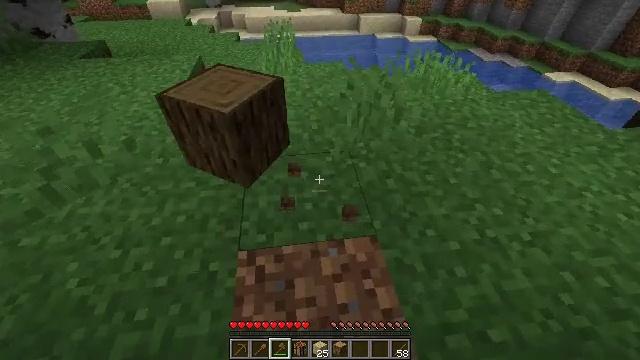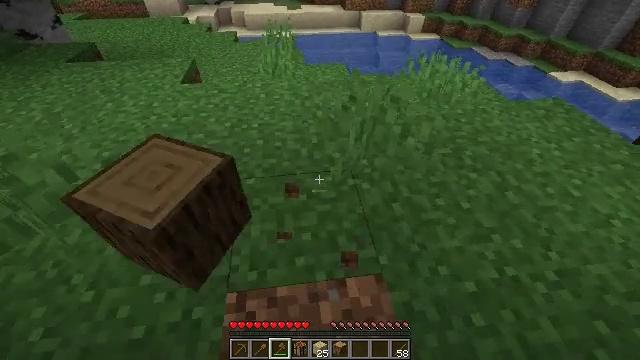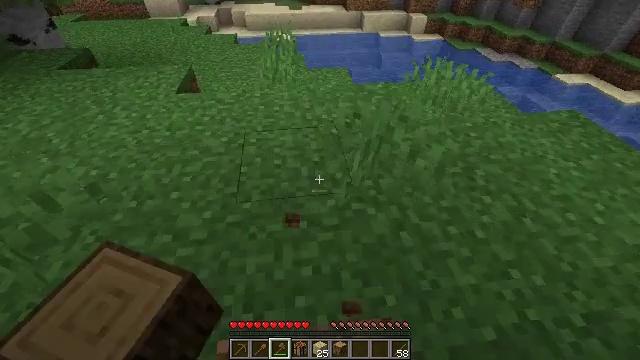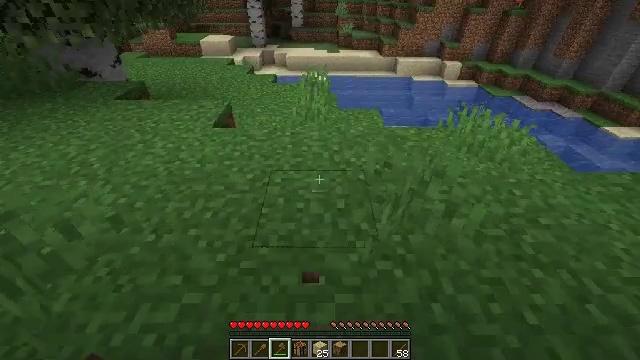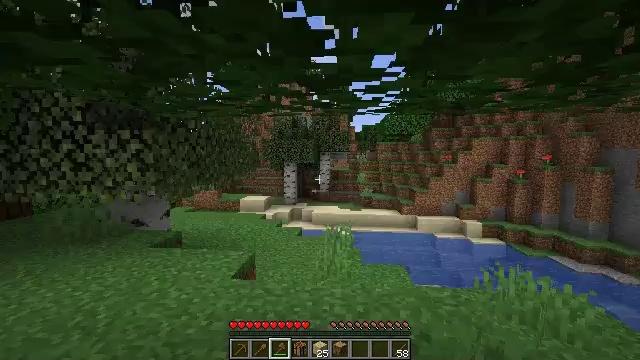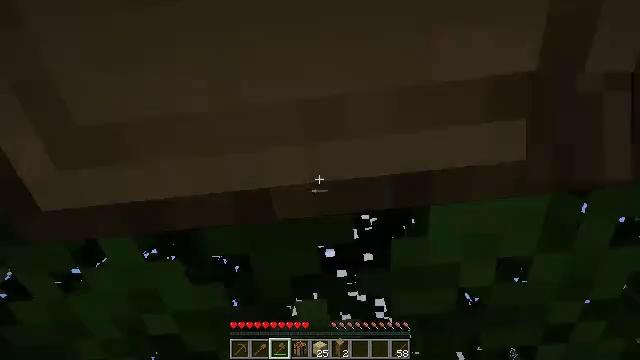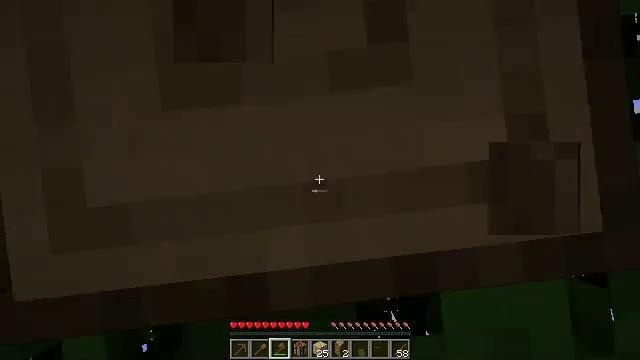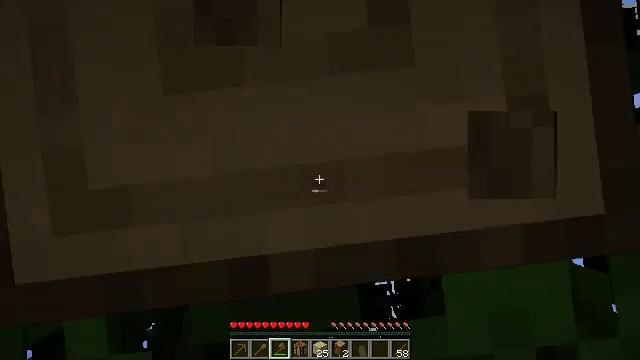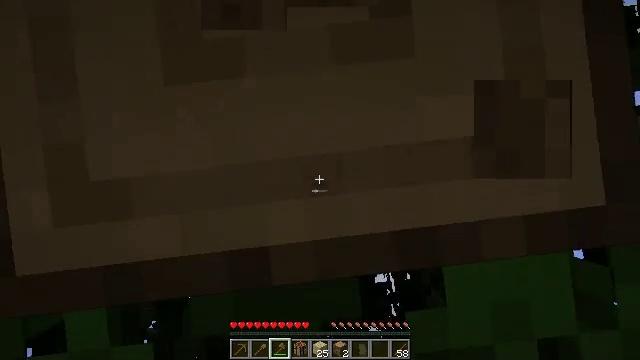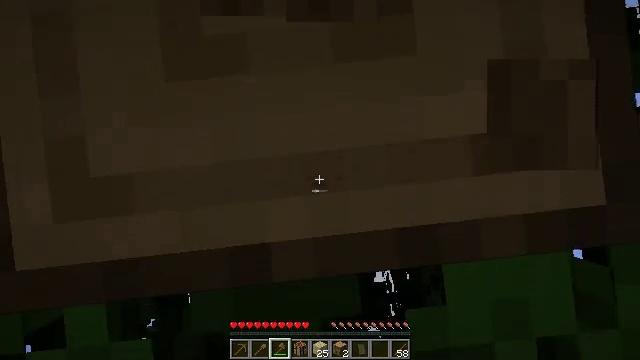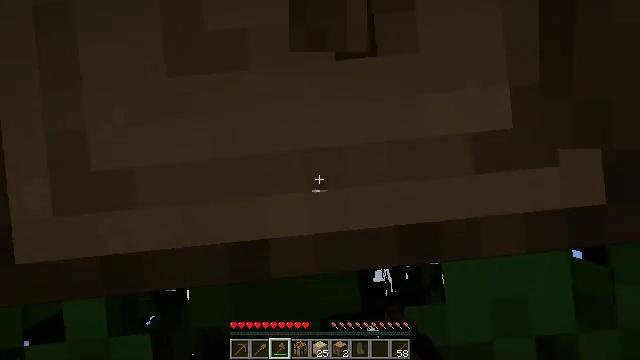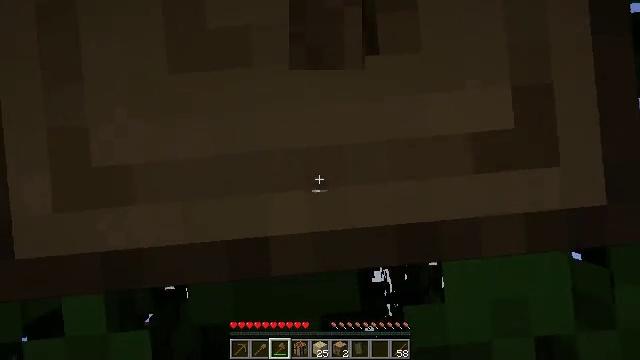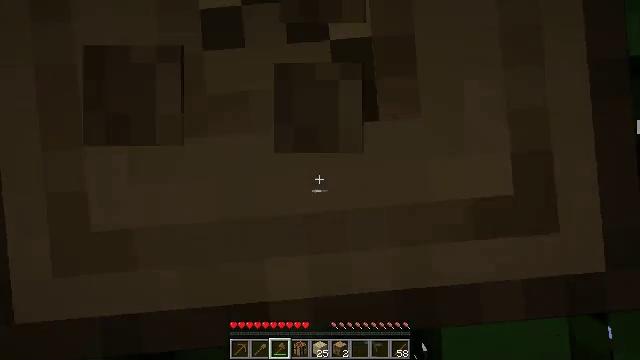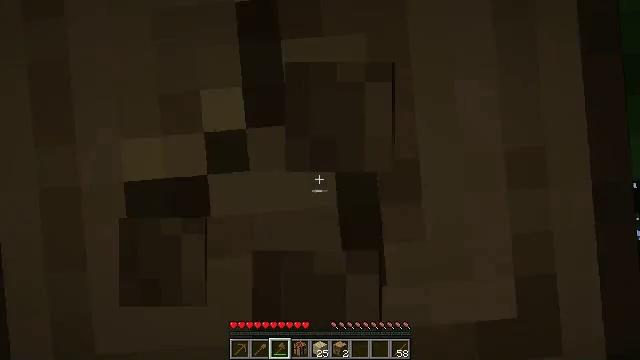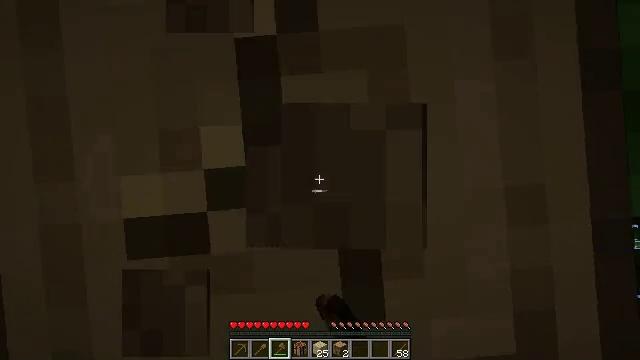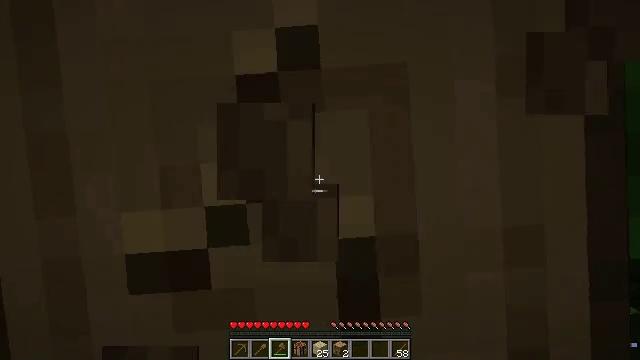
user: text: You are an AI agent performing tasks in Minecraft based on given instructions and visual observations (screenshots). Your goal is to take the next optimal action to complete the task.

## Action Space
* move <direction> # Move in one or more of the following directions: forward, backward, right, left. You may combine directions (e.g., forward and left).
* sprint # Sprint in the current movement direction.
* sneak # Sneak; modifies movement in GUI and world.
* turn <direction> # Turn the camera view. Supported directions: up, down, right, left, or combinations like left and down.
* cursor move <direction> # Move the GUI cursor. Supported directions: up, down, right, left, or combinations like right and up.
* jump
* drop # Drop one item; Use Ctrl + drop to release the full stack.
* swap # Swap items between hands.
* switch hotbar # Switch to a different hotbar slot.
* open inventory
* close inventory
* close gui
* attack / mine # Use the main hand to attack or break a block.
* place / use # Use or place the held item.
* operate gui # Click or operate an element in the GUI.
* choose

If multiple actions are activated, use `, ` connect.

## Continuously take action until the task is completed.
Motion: motion action
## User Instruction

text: Collect oak log for crafting.
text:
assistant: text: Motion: move forward
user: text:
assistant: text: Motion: move forward
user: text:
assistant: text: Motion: turn left and up
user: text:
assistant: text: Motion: turn left and up
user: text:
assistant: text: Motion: turn left and up, attack / mine
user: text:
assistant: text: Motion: turn up, attack / mine
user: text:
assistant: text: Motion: turn up, attack / mine
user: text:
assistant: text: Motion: turn up, attack / mine
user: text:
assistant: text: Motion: turn up, attack / mine
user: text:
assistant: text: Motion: attack / mine
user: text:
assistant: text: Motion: turn up, attack / mine
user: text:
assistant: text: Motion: move back, attack / mine
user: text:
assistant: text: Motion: move back, attack / mine
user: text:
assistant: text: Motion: attack / mine
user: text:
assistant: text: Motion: turn down, attack / mine
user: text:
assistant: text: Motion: turn right, attack / mine
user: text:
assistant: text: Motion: attack / mine
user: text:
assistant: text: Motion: attack / mine
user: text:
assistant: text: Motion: move forward, attack / mine
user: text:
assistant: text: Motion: move forward, turn down, attack / mine
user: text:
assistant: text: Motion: turn down, attack / mine
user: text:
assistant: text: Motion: attack / mine
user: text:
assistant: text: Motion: move back, attack / mine
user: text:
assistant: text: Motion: move back, attack / mine
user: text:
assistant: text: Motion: attack / mine
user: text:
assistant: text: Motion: attack / mine
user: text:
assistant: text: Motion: attack / mine
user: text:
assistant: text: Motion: attack / mine
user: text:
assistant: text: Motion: attack / mine
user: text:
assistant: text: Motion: attack / mine